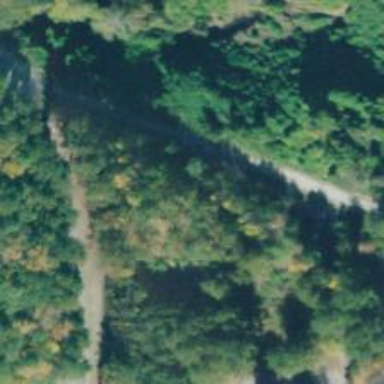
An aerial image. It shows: Abandoned railway track with grade2 track surface.